Question: Using Core Graphics, I want the painting app functionality and here the user can have the custom image pattern drawing functionality.I followed the proceeding snippet :
'''
enter code here
UIGraphicsBeginImageContext(self.view.frame.size);
[drawImage.image drawInRect:CGRectMake(0, 0, self.view.frame.size.width, self.view.frame.size.height) blendMode:kCGBlendModeNormal alpha:1.0f];
[T_BImage drawAtPoint:CGPointMake(rotX-(T_BImage.size.width)/2, rotY-(T_BImage.size.height)/2) blendMode:kCGBlendModeNormal alpha:1.0f];
'''
drawImage.image = UIGraphicsGetImageFromCurrentImageContext();
UIGraphicsEndImageContext();

Here , is the output.
But ,when the user continuously drags fast on the screen , then the image is not sequentially drawn whereas the same code works fine with slow drag
Any help will be appreciated.
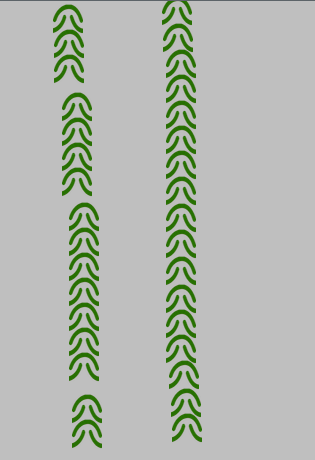
Answer: Finally, the image is drawn with the direct proportion of user's drawing speed. This was achieved by calculating the smallest set of points between touches_began and touches_moved delegate methods.i.e. All the set of possible points from minimum (starting) CGPoint to Maximum(Inbetween moving or end)point was manually calibrated and those points are passed through the image drawing function concurrently with separate thread.
Thanks to Brad-Larson for his remarkable .
<URL>